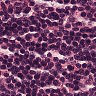
Metastatic tissue present: no